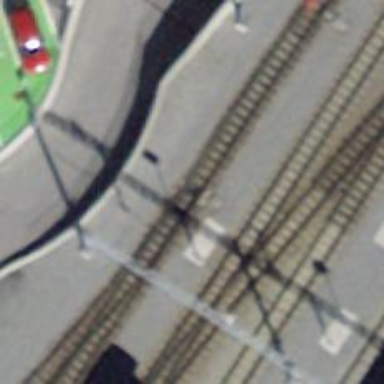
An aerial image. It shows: Railway switch.